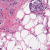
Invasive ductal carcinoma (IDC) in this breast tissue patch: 1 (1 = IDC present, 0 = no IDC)